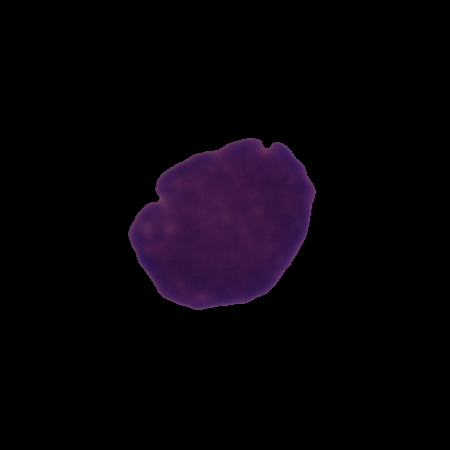
Label: cancer